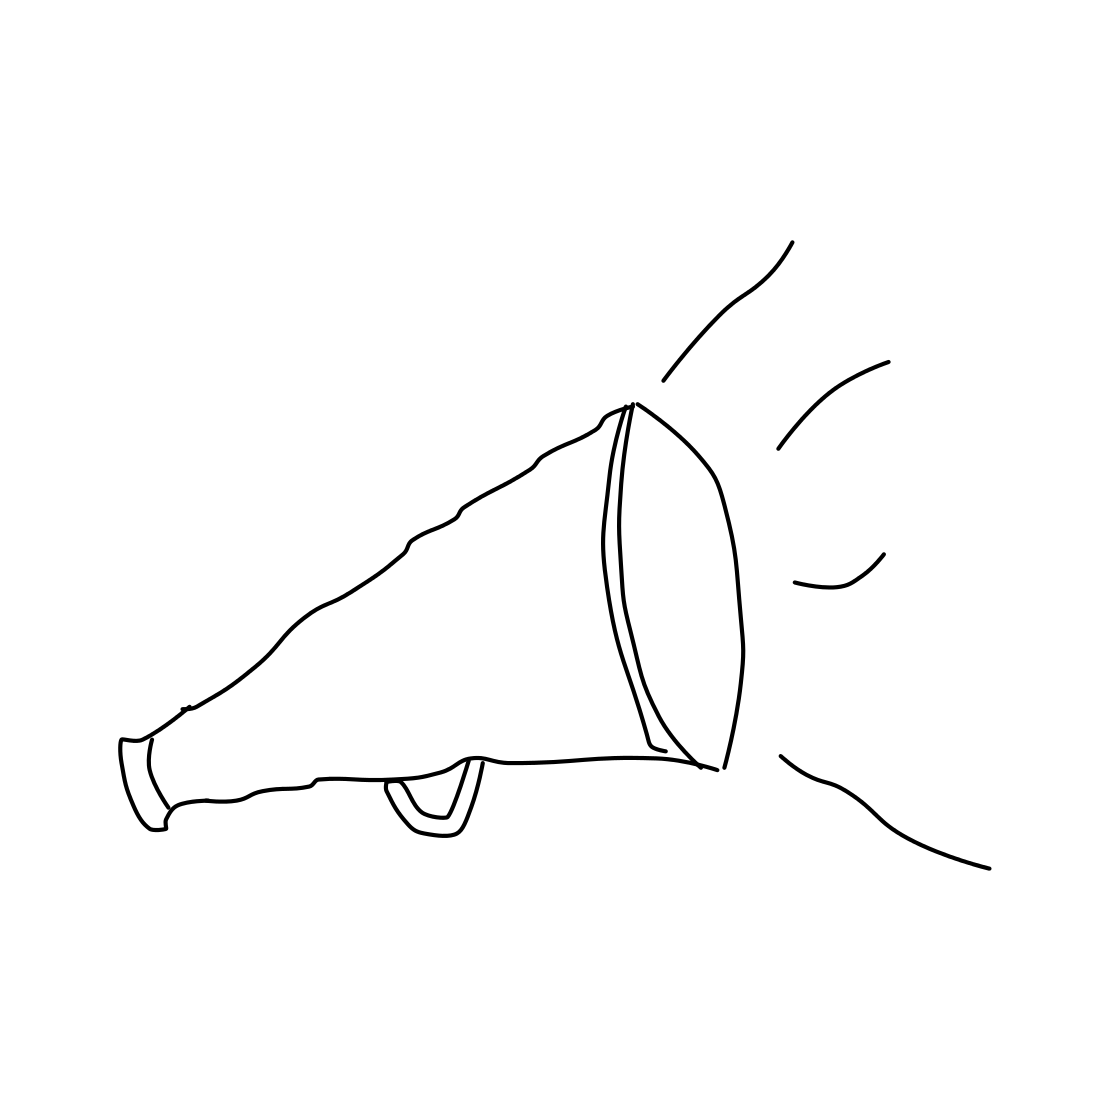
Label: megaphone